Question: I have a winform desktop C# application.
I have an image of size 720x576.
The image is represented by a 3 dimensional byte array:
720x576x3.
The x3 is representing the 3 colour channels of Red, Green and Blue.
This Image is divided logically (for my purpose) into 4 regions like so:

Say I have a new byte array for Region 4 and I wish to update this 'Base' Array.
I could do it like this:
'''
for (Int16 camIndex = 0; camIndex < 4; camIndex++)
{
if (camsChanged[camIndex])
{
Rectangle roi = Rectangle.Empty;
switch (camIndex)
{
case 0:
roi = new Rectangle(0, 0, 360, 288);
break;
case 1:
roi = new Rectangle(360, 0, 360, 288);
break;
case 2:
roi = new Rectangle(0, 288, 360, 288);
break;
case 3:
roi = new Rectangle(360, 288, 360, 288);
break;
}
for (int x = roi.X; x < roi.X + roi.Width; x++)
{
for (int y = roi.Y; y < roi.Y + roi.Height; y++)
{
BaseImage[x, y, 0] = NewBaseImage[x, y, 0]; //signifies Red Channel
BaseImage[x, y, 1] = NewBaseImage[x, y, 1]; //signifies Green Channel
BaseImage[x, y, 2] = NewBaseImage[x, y, 2]; //signifies Yellow Channel
}
}
}
}
'''
But is there a quicker way? I looked at Buffer.BlockCopy and Array.Copy but I could not see how it could help me in this scenario as it looked to replace the entire 'Base' array?
Thanks
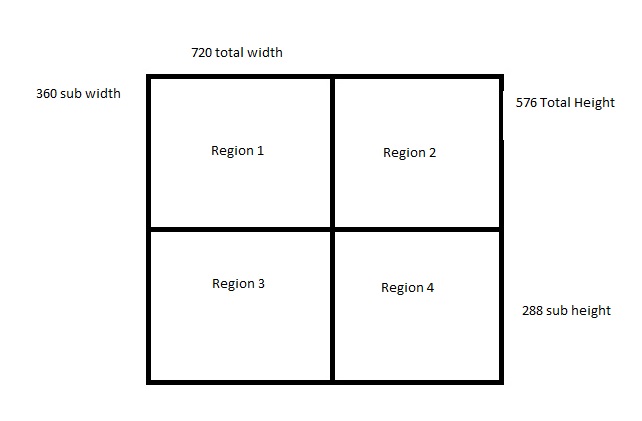
Answer: Thanks for updating the question. Now I can answer using 'Buffer.BLockCopy()'. I've slaved around for a while, but I got it to work nicely. Here is the proof of concept code:
'''
public enum CameraPos
{
TopLeft = 0,
TopRight = 1,
BottomLeft = 2,
BottomRight = 3
}
class Program
{
static void Main(string[] args)
{
const int W=360, H=288;
var BaseImage=new short[2*W, 2*H, 3];
// Initialize sequential numbers so I can debug the results easier.
short num=0;
for (int x=0; x<2*W; x++)
{
for (int y=0; y<2*H; y++)
{
// num = color + 3*( y+576*x )
BaseImage[x, y, 0]=num++;
BaseImage[x, y, 1]=num++;
BaseImage[x, y, 2]=num++;
}
}
var NewImage=new short[2*W, 2*H, 3];
CopySubImage(BaseImage, NewImage, CameraPos.TopRight);
// this copied x=360..719 and y=0..287
}
static void CopySubImage(short[, ,] base_image, short[, ,] new_image, CameraPos cam_index)
{
int W=base_image.GetLength(0)/2;
int H=base_image.GetLength(1)/2;
int x_index=((int)cam_index%2)*W; // either 0 or 360
// int y_index=((int)cam_index/2)*H; // either 0 or 288 (not needed)
// Copy columns with Buffer.BlockCopy. Shown below are the flat array indeces.
//
// | 3*(0+576*0) 3*(0+576*1) .. 3*(0+576*359) | 3*(0+576*360) .. 3*(0+576*719) |
// | 3*(1+576*0) 3*(1+576*1) .. 3*(1+576*359) | 3*(1+576*360) .. 3*(1+576*719) |
// | .. .. | .. .. |
// | 3*(287+576*0) .. 3*(287+576*359) | 3*(287+576*360) .. 3*(287+576*719) |
// + ---------------------------------------- + ---------------------------------- +
// | 3*(288+576*0) .. 3*(288+576*359) | 3*(288+576*360) .. 3*(288+576*719) |
// | .. .. | .. .. |
// | 3*(575+576*0) .. 3*(575+576*359) | 3*(575+576*360) .. 3*(575+576*719) |
for (int x=x_index; x<x_index+W; x++)
{
int k_start=3*(y_index+2*H*x);
//int k_end=3*(x_index+W+720*y); (not needed)
Buffer.BlockCopy(base_image, k_start, new_image, k_start, 3*H*sizeof(short));
}
}
}
'''